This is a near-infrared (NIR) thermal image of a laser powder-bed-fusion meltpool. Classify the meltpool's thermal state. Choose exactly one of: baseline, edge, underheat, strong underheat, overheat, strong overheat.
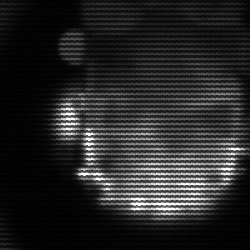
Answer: baseline